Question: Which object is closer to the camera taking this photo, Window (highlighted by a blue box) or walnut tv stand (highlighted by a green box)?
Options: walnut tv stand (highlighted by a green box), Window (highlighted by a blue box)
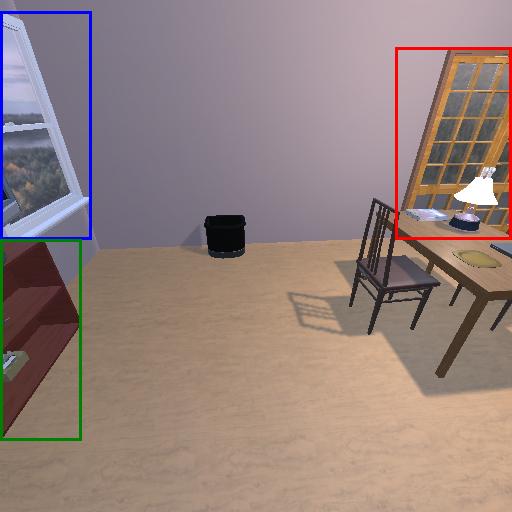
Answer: walnut tv stand (highlighted by a green box)